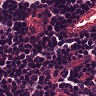
Metastatic tissue present: no